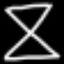
Label: hourglass